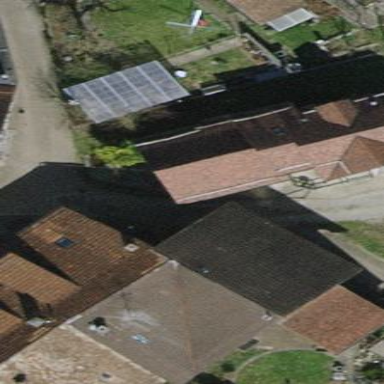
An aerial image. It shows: Building with tile roof.